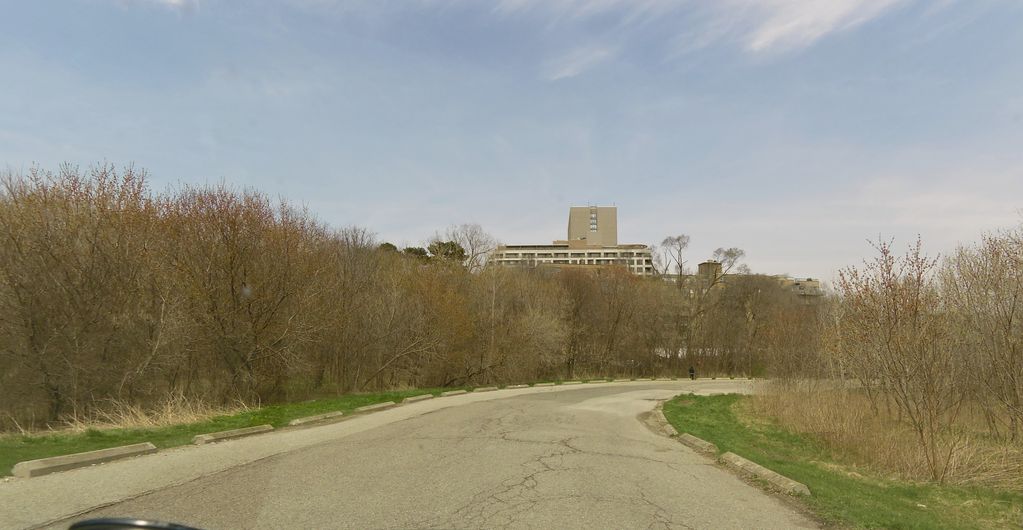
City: toronto